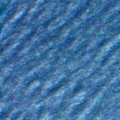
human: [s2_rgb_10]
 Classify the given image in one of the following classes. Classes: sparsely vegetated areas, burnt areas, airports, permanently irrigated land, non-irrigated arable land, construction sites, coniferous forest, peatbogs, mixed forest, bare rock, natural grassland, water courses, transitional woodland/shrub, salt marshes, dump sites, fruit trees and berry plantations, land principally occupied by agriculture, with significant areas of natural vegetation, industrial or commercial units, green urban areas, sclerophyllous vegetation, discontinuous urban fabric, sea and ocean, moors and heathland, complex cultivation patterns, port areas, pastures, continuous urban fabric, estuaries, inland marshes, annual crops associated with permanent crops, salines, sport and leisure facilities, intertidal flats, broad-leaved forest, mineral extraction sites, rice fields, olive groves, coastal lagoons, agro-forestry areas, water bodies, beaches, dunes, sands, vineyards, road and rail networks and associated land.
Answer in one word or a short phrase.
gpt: sea and ocean